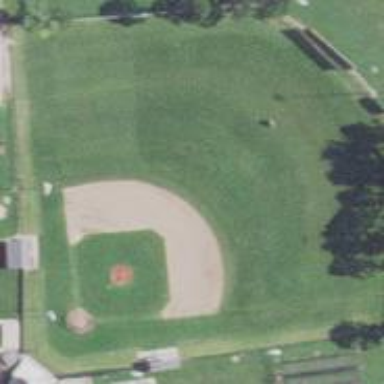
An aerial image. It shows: Baseball pitch for leisure land activities.